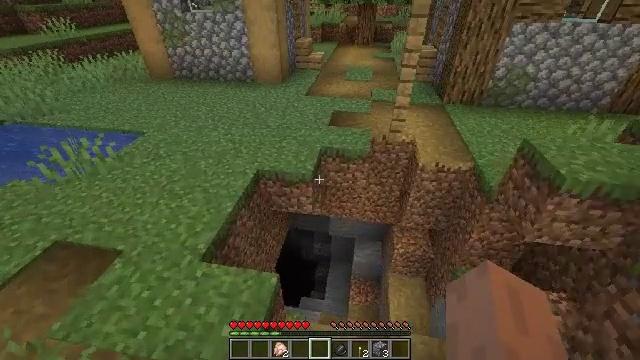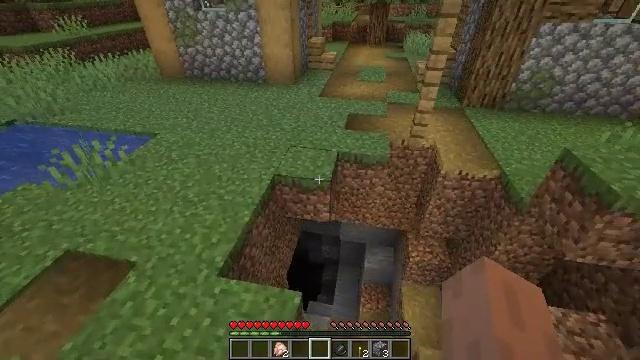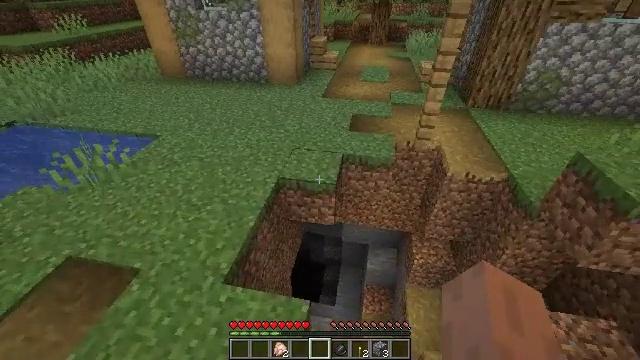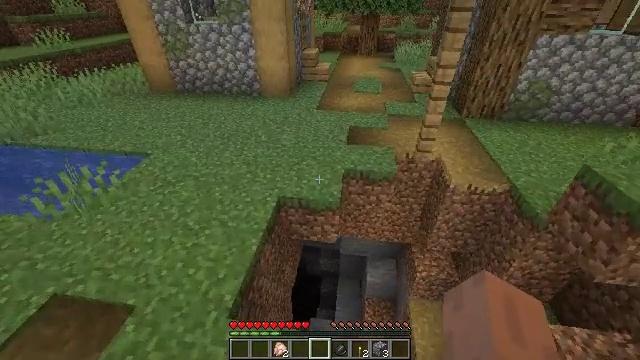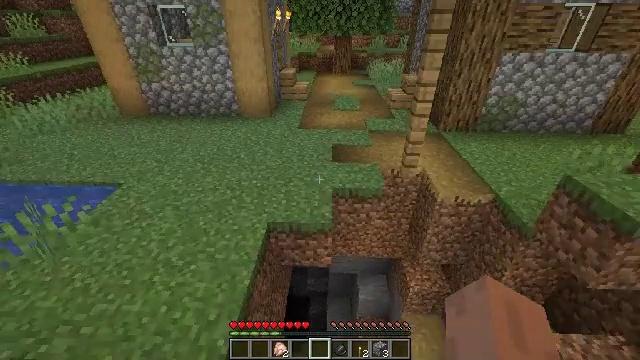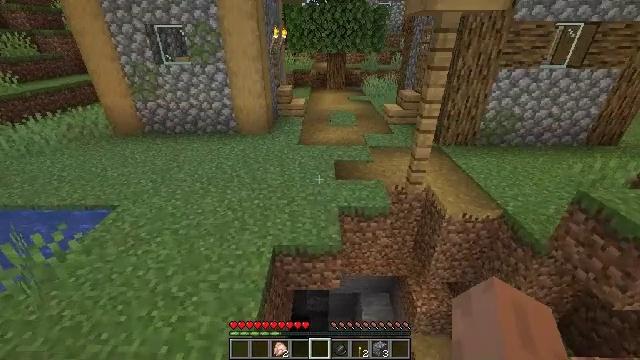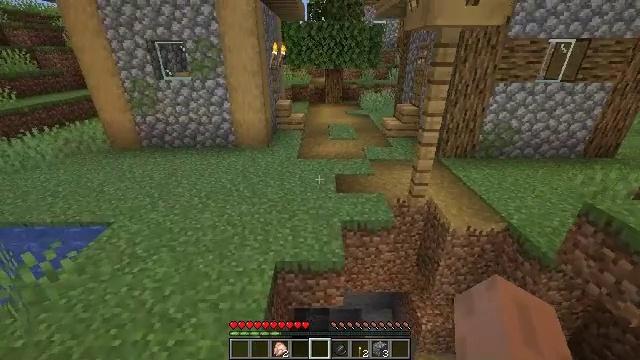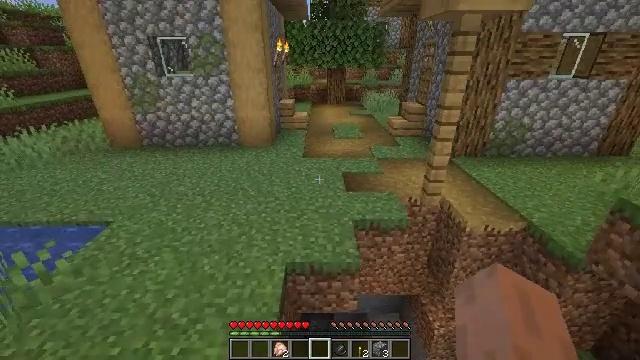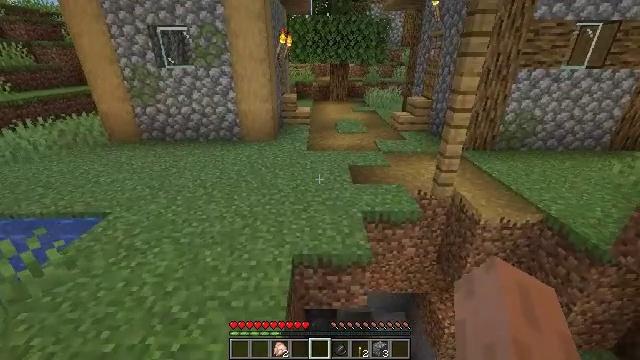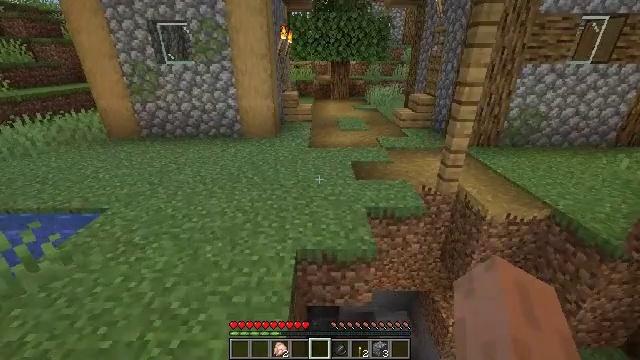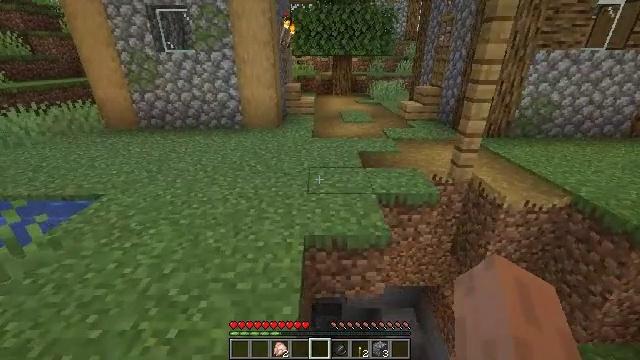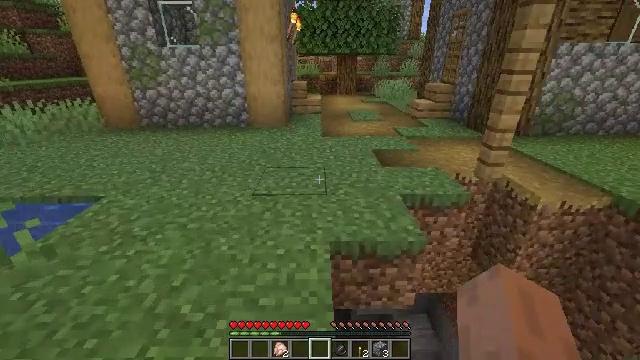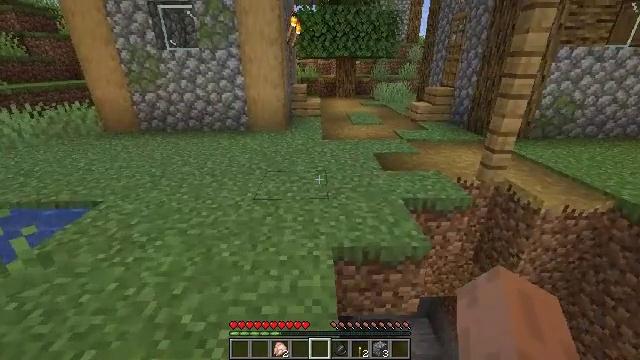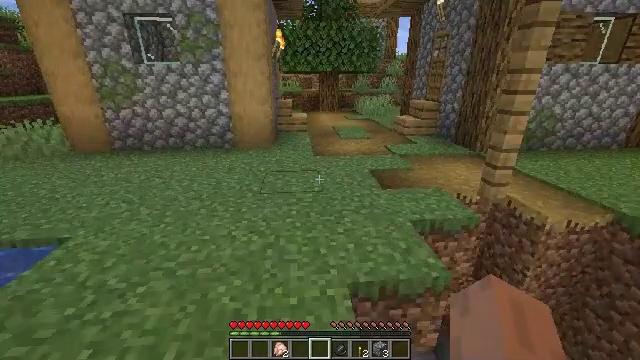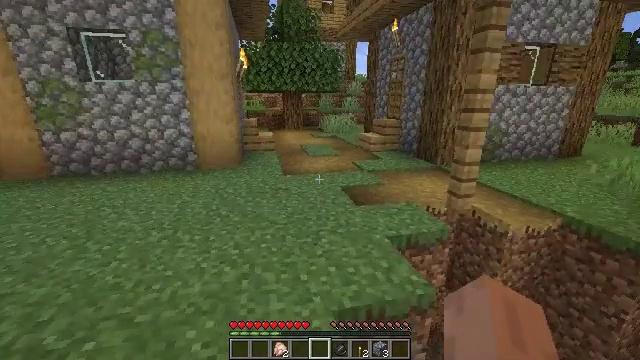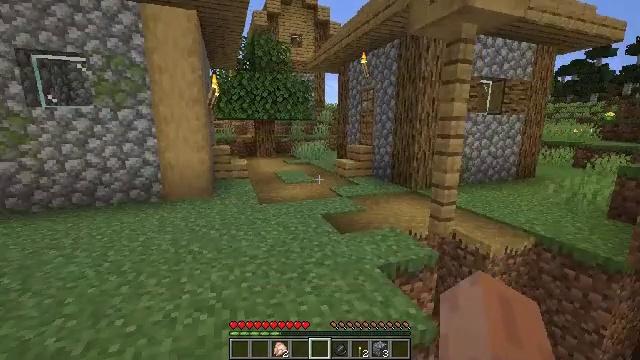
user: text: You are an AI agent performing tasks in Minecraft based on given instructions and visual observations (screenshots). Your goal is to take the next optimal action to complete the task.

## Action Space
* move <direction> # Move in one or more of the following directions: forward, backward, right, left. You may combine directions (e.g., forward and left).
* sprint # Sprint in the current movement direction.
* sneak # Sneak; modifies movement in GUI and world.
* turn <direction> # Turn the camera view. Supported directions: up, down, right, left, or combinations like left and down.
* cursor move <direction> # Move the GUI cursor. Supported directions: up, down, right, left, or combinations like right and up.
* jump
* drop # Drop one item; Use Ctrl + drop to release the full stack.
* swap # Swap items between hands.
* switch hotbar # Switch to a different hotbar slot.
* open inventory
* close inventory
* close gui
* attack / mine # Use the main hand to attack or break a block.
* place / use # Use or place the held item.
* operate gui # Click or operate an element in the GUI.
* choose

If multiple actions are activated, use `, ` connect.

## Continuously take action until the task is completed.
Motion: motion action
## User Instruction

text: Retrieve the stripped oak log.
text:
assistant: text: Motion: move forward and move left, turn left
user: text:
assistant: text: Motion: move forward and move left
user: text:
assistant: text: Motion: move forward and move left, turn right and up
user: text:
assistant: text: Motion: move forward and move left, turn right and up
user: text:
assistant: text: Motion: move forward and move left, turn right and up
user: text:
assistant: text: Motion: move forward and move left, turn up
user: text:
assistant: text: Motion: move forward and move left
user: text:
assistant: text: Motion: move forward and move left
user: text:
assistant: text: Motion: move forward and move left
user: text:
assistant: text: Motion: move forward and move left
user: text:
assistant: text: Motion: move forward and move left
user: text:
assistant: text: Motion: move forward and move left
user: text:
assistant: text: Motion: move forward and move left, turn right and up
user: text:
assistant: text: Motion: move forward and move left, turn right and up
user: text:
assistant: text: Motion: move forward and move left, turn right and up
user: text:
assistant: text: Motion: move forward, turn right and up
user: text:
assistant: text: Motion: move forward
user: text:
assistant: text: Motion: move forward and move left, jump
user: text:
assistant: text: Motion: move forward and move left, jump
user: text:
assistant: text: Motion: move forward and move left, jump
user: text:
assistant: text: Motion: move forward and move left, jump
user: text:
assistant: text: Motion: move forward and move left, jump
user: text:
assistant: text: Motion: move forward
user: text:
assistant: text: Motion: move forward
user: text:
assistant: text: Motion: move forward
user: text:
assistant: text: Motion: move forward, turn right and up
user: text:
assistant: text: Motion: move forward, turn right and up
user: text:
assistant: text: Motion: move forward, turn right
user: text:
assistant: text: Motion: move forward
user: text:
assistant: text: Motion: move forward, turn left and down